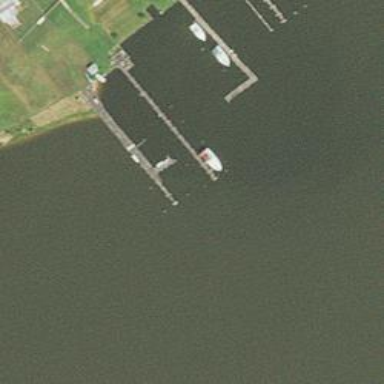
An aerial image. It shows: Man-made pier.